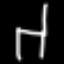
Label: chair